Question: This is how I use '$.ajax'
'''
var link = "http://www.myapp.net/..."
$.ajax({
url: link,
cache: false,
async: false,
success: function(html){
},
error: function(){
}
});
'''
The result of the request is either an empty page or a page with just a number. So error callback actually should never be triggered, as long as the request does not fail.
But I always get the following error
'''
alert(jqXHR + "-" + textStatus + "-" + errorThrown);
'''

<URL>
I run my project on localhost. The link in the ajax code points to another project on the web.
Any ideas?
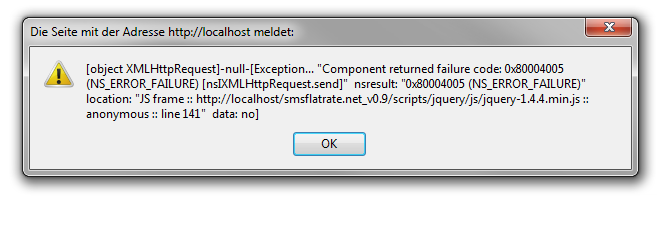
Answer: The error callback is executed if the ajax call can't be completed - i.e. if the url is on a different domain (or if you are running it from a local file), if the request timeouts, or if the server responds with an error code.
I'm guessing it's a domain (same-origin) policy error
Update: If you want to do cross-domain Ajax, check out <URL>